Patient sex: F
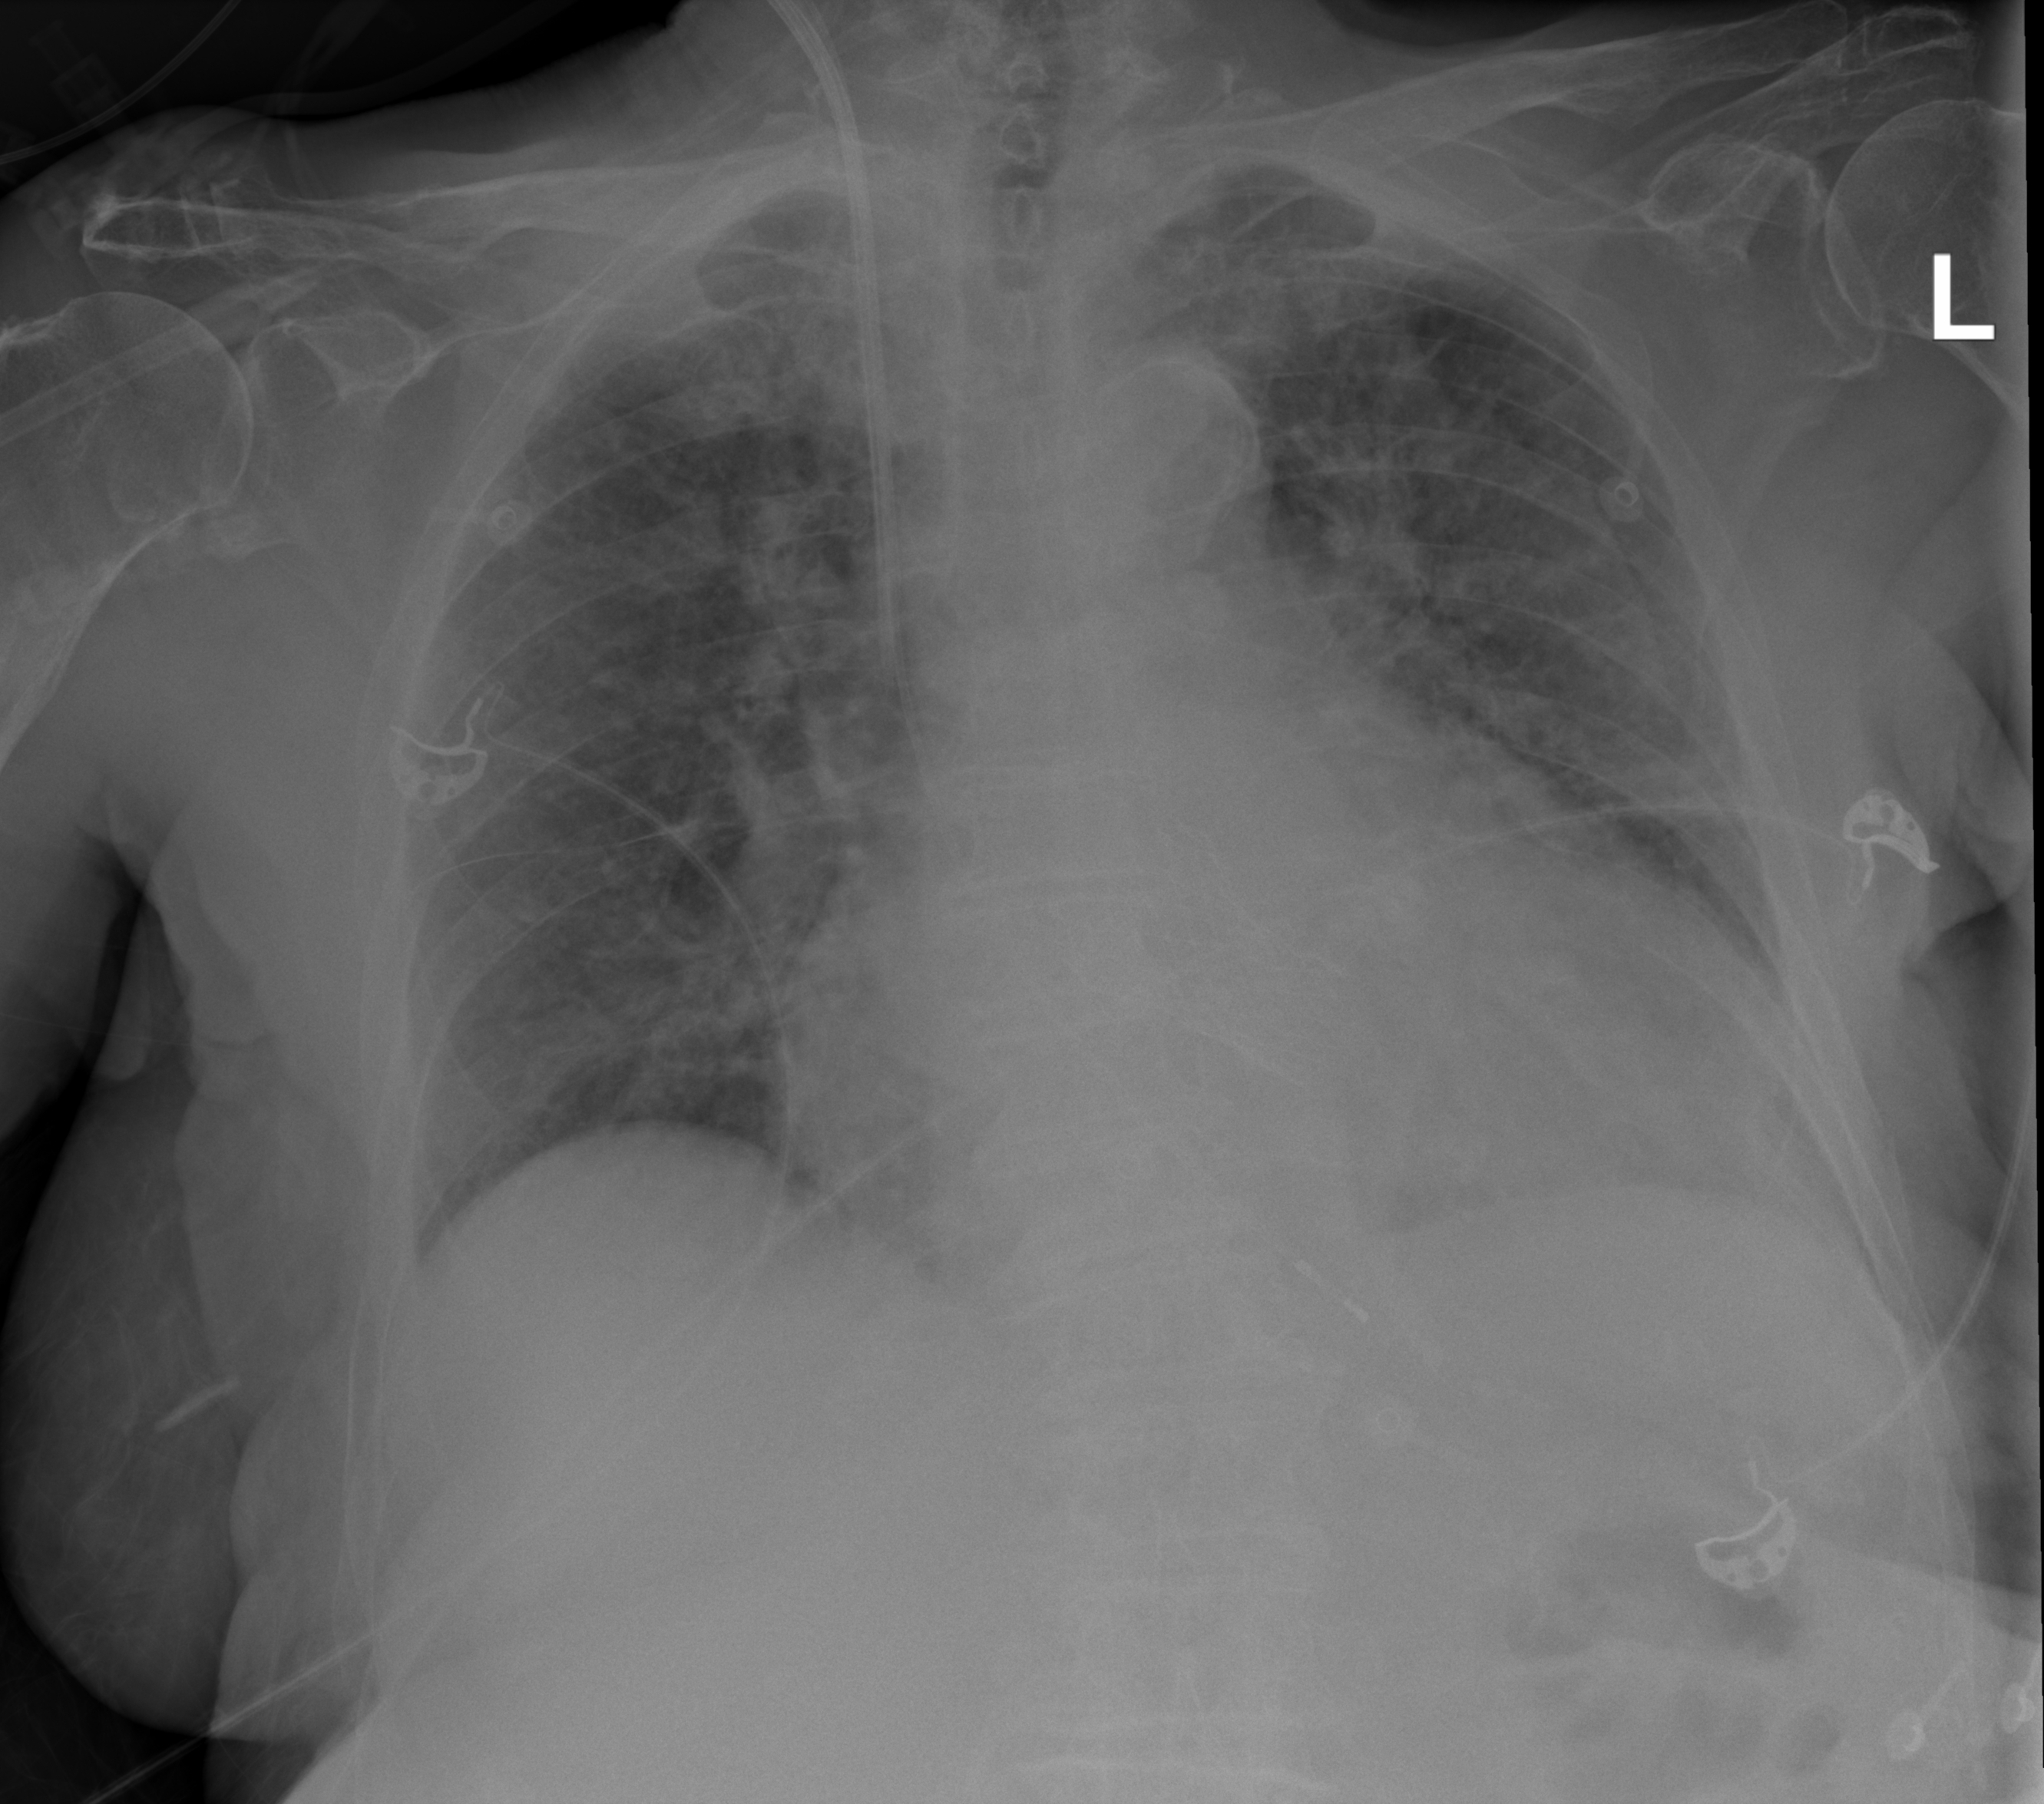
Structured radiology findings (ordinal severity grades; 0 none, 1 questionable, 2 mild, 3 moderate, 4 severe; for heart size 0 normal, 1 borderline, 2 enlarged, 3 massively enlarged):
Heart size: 3
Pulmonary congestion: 2
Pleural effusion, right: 0
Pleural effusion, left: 2
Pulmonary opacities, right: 2
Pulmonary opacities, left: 3
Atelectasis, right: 0
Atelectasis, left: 2